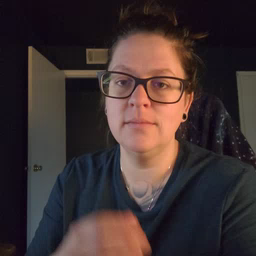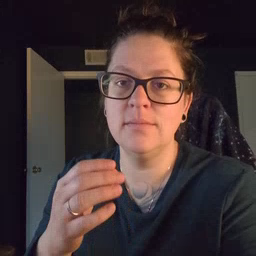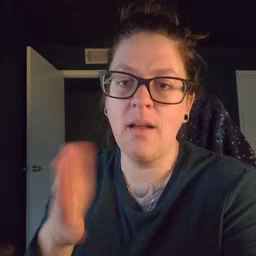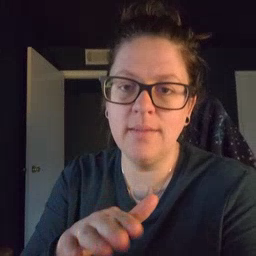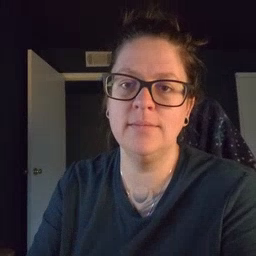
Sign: on